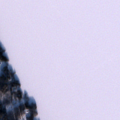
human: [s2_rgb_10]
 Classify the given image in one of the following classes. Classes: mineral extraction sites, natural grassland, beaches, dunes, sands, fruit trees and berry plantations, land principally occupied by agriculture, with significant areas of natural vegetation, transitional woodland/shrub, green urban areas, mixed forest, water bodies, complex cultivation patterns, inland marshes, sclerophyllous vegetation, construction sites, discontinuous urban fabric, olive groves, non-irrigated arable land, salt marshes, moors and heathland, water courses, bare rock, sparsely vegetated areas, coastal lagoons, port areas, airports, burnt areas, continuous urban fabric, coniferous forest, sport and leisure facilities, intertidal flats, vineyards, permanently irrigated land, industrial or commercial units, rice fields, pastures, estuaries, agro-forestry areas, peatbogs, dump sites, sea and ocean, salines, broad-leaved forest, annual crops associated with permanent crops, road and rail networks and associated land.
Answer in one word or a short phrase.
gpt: broad-leaved forest, mixed forest, water bodies